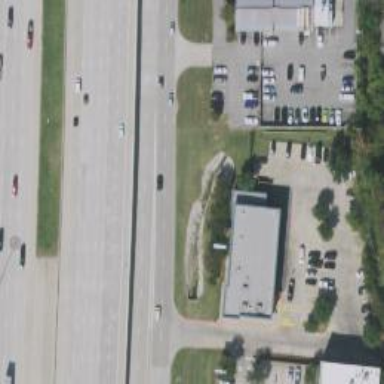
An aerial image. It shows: Secondary road with frontage road.